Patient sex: M
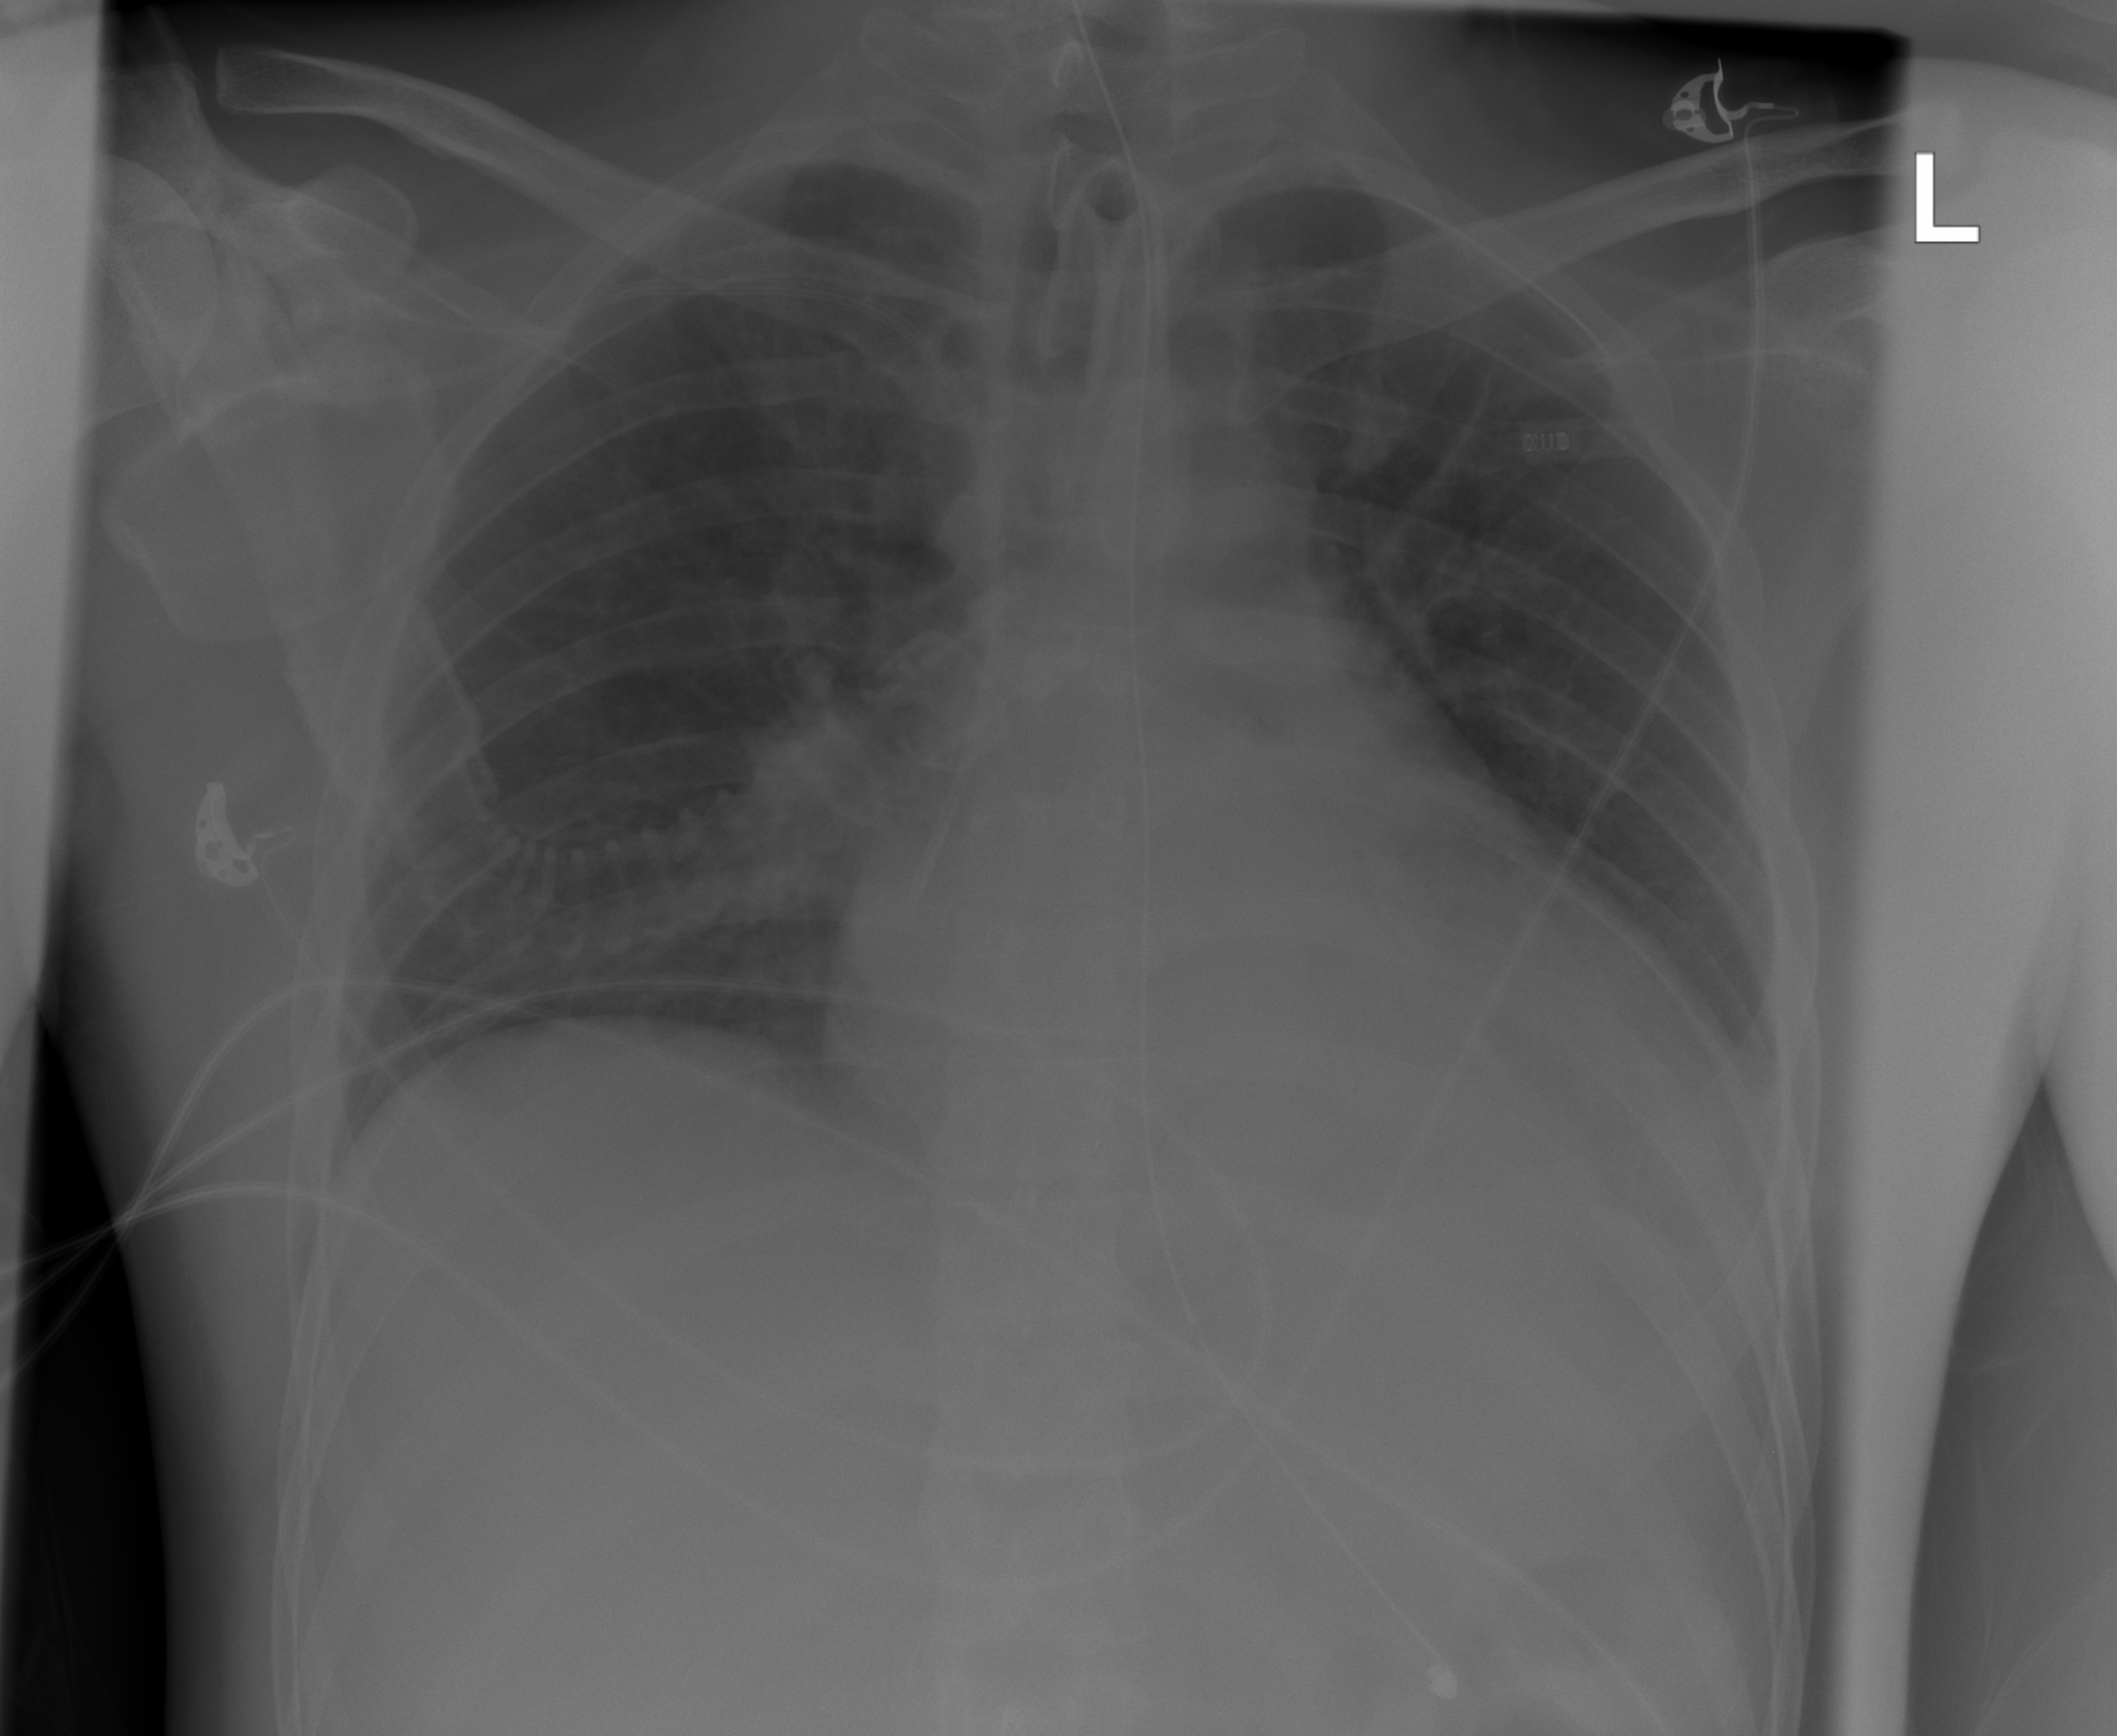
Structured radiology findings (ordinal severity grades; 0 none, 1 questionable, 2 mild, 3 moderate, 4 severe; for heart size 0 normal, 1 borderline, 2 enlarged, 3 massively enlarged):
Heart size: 2
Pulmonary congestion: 0
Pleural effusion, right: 0
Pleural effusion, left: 1
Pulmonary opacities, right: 0
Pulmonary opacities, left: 0
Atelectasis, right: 1
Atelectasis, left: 1